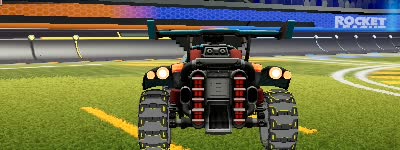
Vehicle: octane